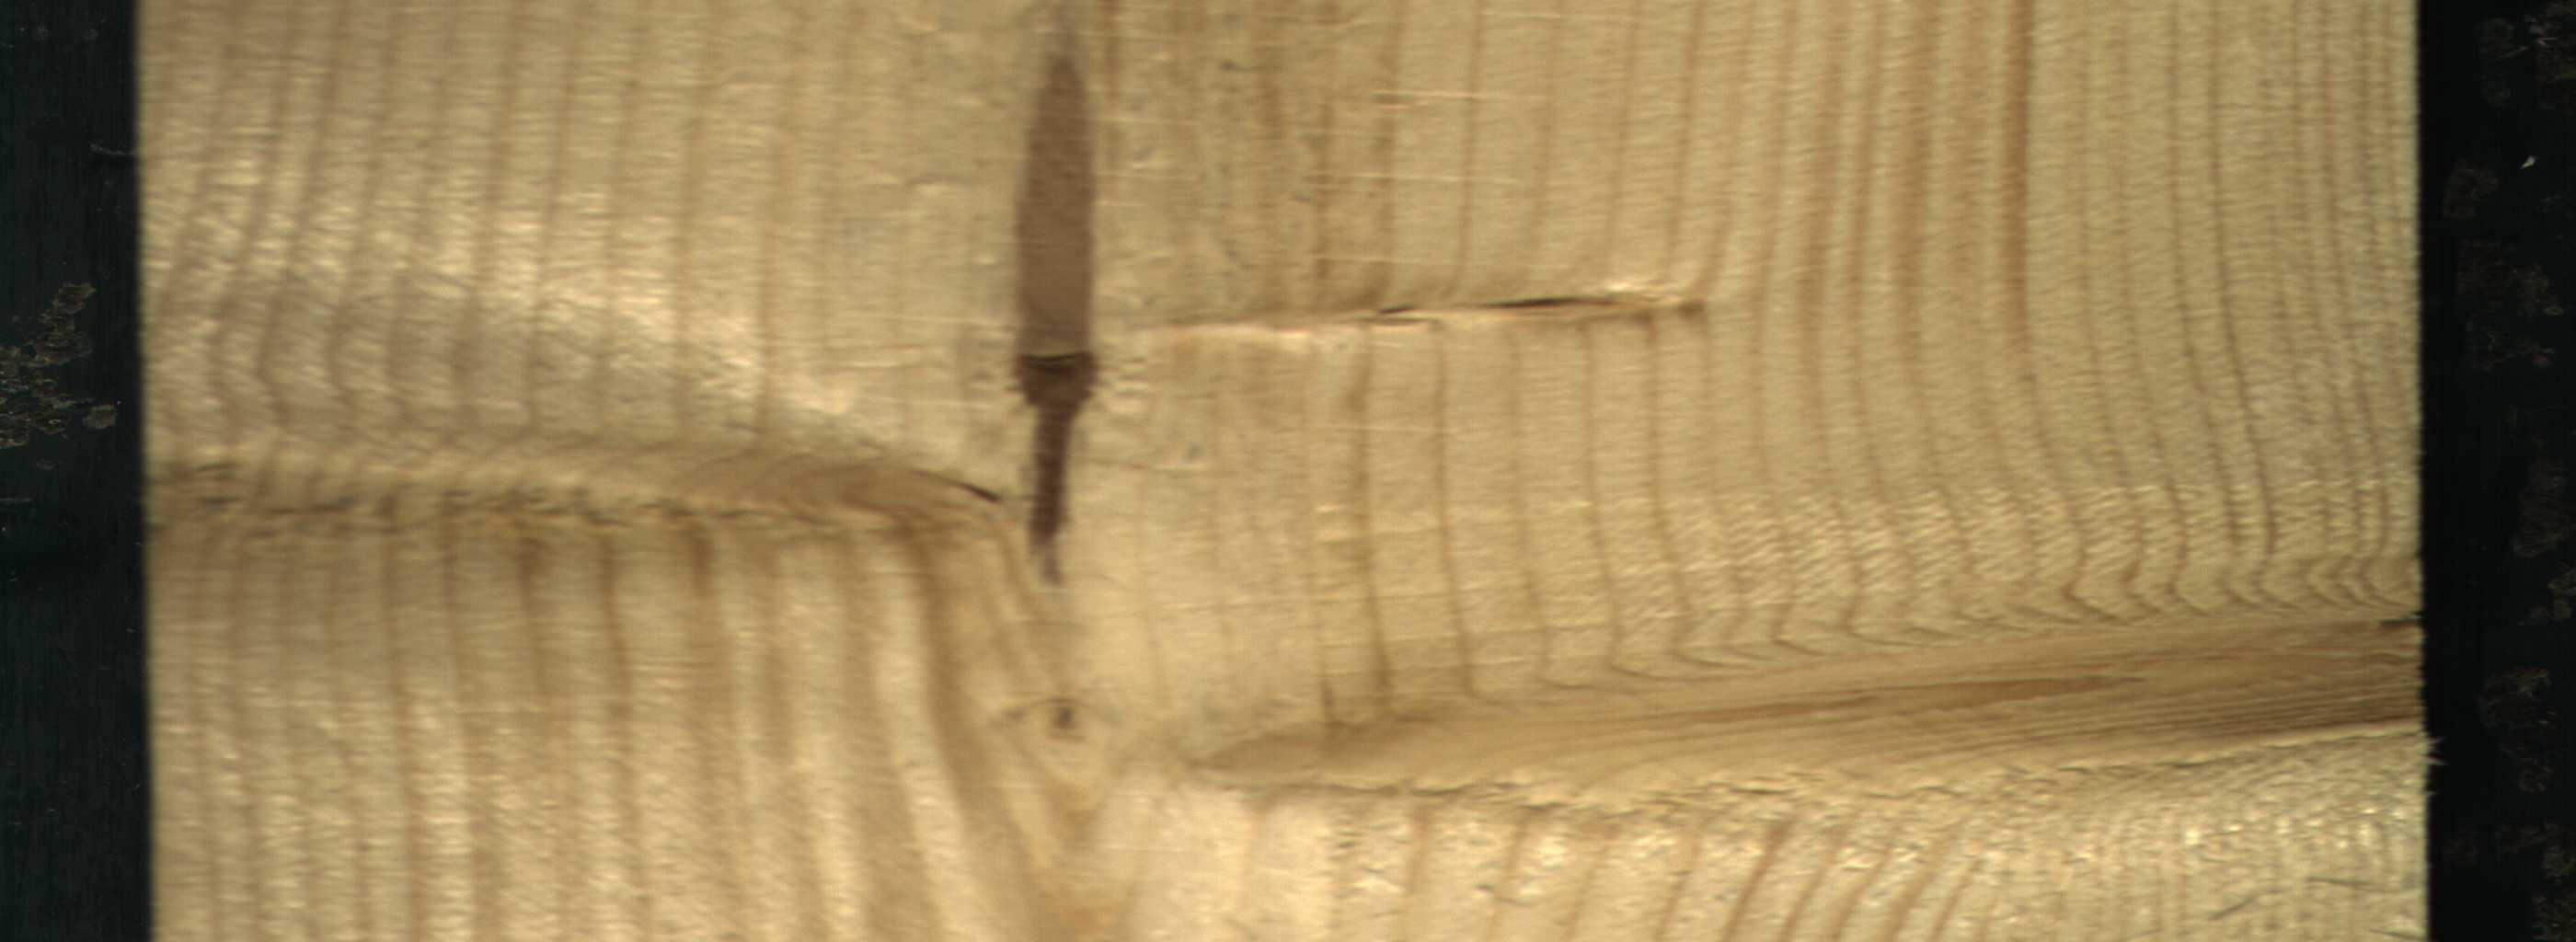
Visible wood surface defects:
Marrow
Quartzity
Live_Knot
Live_Knot
Live_Knot